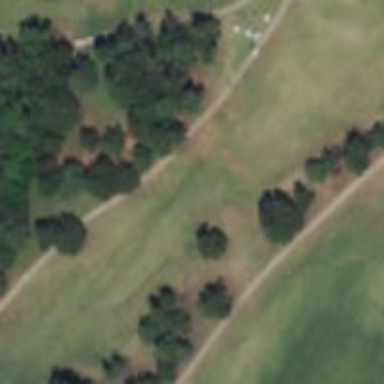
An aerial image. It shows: Meadow used as golf fairway.